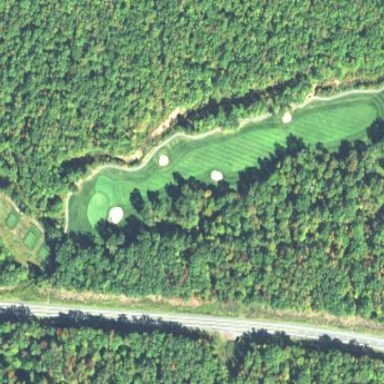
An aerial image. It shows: Area of rough grass used for golf.